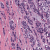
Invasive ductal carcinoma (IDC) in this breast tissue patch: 1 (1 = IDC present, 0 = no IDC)